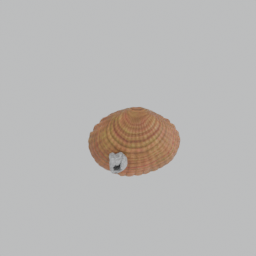
Label: animals